Question:
There is a bar button item in my xib file.
.h:
'''
@property (nonatomic, retain) IBOutlet UIBarButtonItem *toolbarButton;
'''
.m:
'''
UIButton *aboutToolbarButton = [UIButton buttonWithType:UIButtonTypeCustom];
[aboutToolbarButton setTitleColor:[UIColor blackColor] forState:UIControlStateNormal];
[aboutToolbarButton setTitle:@"about" forState:UIControlStateNormal];
aboutToolbarButton.titleLabel.font = [UIFont fontWithName:@"Helvetica" size:12.0f];
[aboutToolbarButton.layer setCornerRadius:4.0f];
[aboutToolbarButton.layer setMasksToBounds:YES];
[aboutToolbarButton.layer setBorderWidth:1.0f];
[aboutToolbarButton.layer setBorderColor: [[UIColor grayColor] CGColor]];
aboutToolbarButton.frame = CGRectMake(0.0, 100.0, 60.0, 30.0);
[aboutToolbarButton addTarget:self action:@selector(getToUserSettingsViewController) forControlEvents:UIControlEventTouchUpInside];
self.toolbarButton = [[UIBarButtonItem alloc] initWithCustomView:aboutToolbarButton];
'''
and I connect with the button to file's owner,but it doesn't work, please help me with this.
Thank you very much!
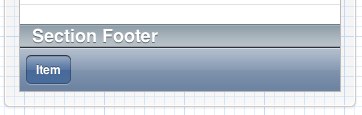
Answer: This is what is happening:
1. Using interface builder, you link the UIBarButtonItem to the controller, telling the controller that that particular UIBarButtonItem is the self.toolbarButton.
2. Then in your code, you tell your controller that the self.toolbarButton is now another button that you created by code(but you haven't added to your view yet) using the
> '''
[[UIBarButtonItem alloc] initWithCustomView:aboutToolbarButton];
'''
Now the self.toolbarButton is no more the button in the interface builder.
Thus, the button you see in your view is in your opinion 'not working' because you haven't assigned any selector to that button.
I would recommend you to link the IBAction to the button using interface builder.
Having said all this, it seems that you don't understand how interface builder works. I suggest you read more tutorials or even better, get this book by Apress:
<URL>